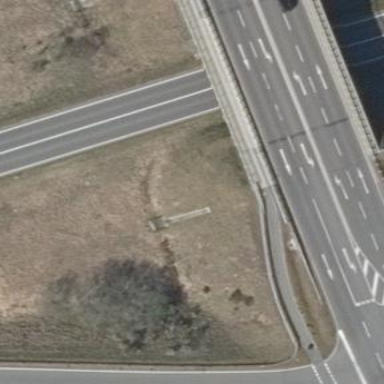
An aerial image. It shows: Man-made bridge.